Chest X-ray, AP view. Patient: 58 years old, sex M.
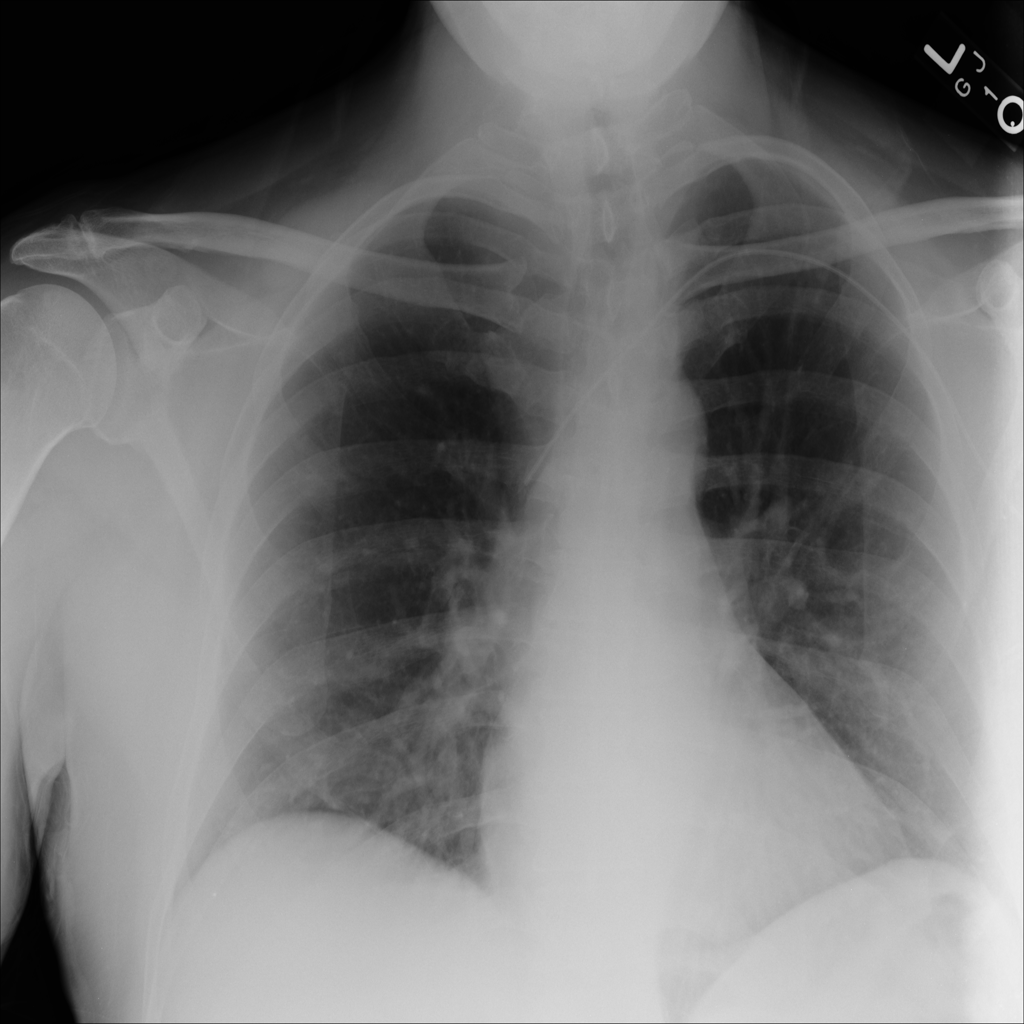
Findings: No Finding